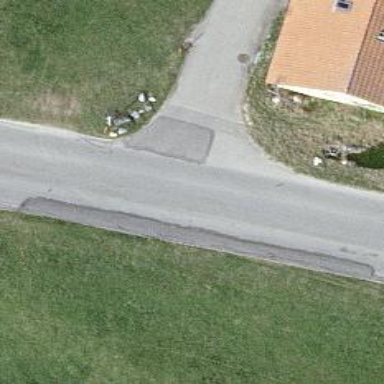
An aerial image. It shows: Tertiary road.